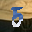
Label: 5